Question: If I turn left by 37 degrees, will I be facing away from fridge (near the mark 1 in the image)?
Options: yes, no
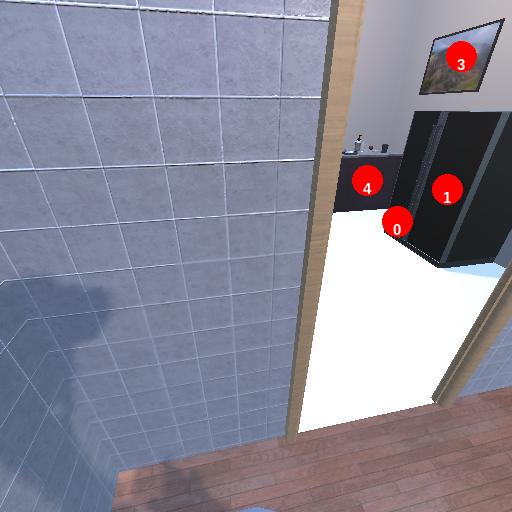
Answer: yes